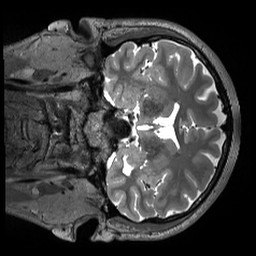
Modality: T2w
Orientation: coronal
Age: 27
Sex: male
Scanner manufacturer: siemens
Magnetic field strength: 3 T
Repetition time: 3.2 s
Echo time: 0.408 s